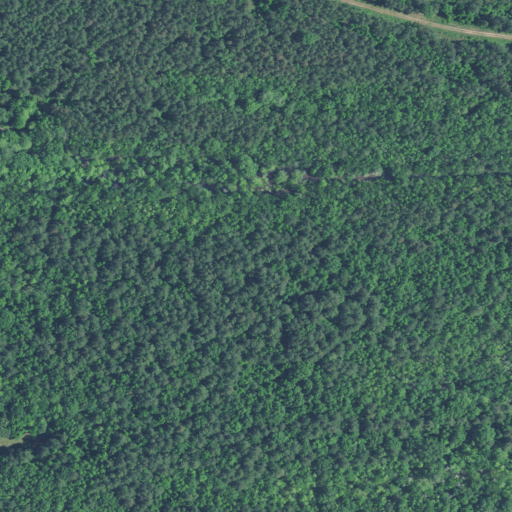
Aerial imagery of island in South Carolina named Witherspoon Island containing only woody wetlands